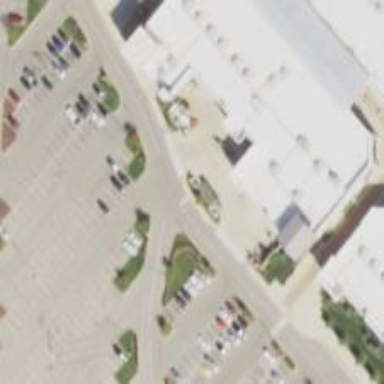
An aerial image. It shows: Mall building.